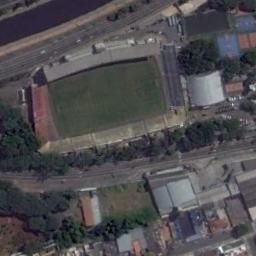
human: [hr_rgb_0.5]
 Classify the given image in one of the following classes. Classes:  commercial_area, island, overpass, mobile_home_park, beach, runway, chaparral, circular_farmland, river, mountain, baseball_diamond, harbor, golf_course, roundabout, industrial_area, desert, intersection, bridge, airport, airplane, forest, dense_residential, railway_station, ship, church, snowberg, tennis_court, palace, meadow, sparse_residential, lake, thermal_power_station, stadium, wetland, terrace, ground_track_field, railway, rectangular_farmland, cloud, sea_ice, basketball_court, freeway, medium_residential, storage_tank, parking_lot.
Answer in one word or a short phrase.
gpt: stadium